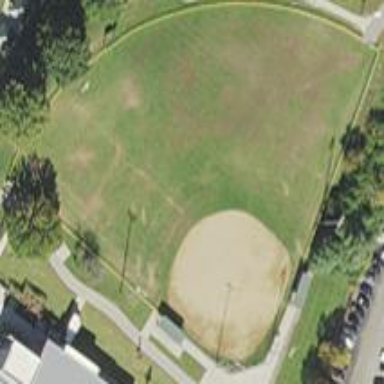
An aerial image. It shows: Baseball pitch for leisure and sports activities.